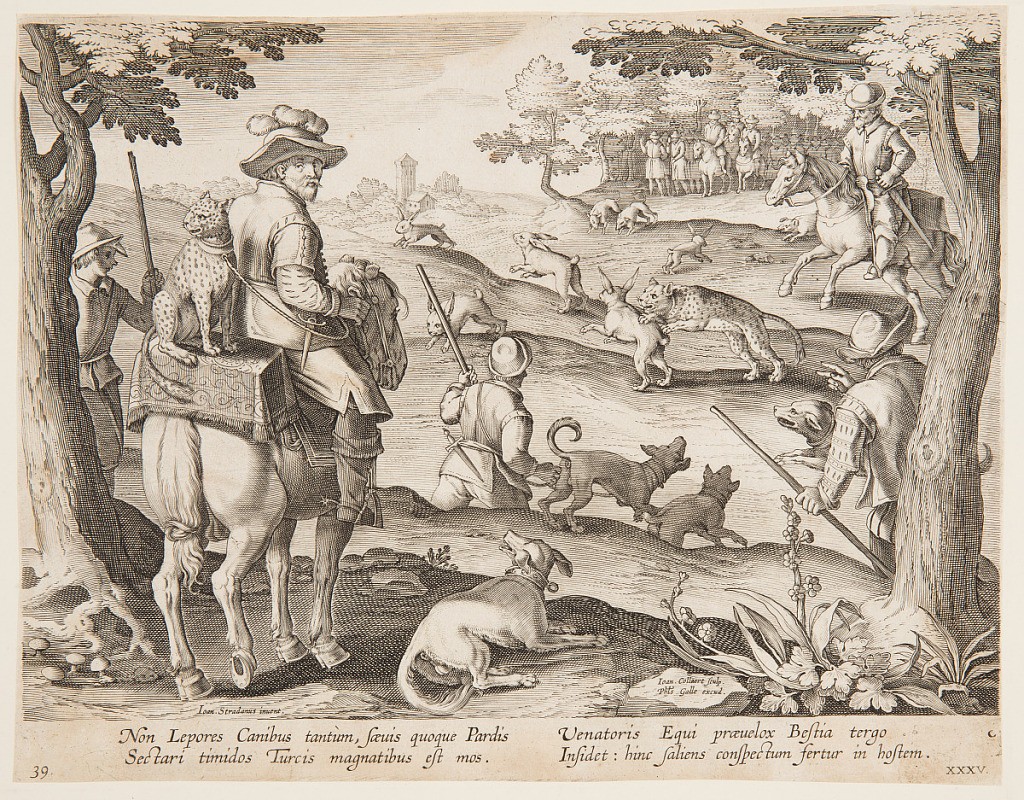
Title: Rabbit hunt
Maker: Jan van der Straet, called Stradanus, Flemish, 1523–1605
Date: ca. 1595
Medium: Engraving on paper
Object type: Print
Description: Horizontal rectangle. Hunters using captive leopards to capture rabbits. Horseman, left, has leopard seated on box behind him, other hunters on horseback, in background, right. Near lower left: "Ioan. Stradanus invent." Near lower right, on a rock: "Ioan. Collaert Sculp. / Phls. Galle excud." Below: "NON LEPORES CANIBUS..."